Question: Im finding it very had to add up the numbers in Jquery in selection fields, so far my code looks like this.
'''
$(function() {
$("select").change(function() { updateTotal(); });
updateTotal();
});
function updateTotal() {
var newTotal = 0;
$("select option:selected").each(function() {
var optionz = $(this).text();
var newString = optionz.match(/{([^}]*)}/);
console.log(newString)
newTotal += newString;
});
$("#total").text("Total: " + newTotal);
}
'''
The result of this is strange and outputs.
Total: 0{3.25},3.25{0},0{9.95},9.95{0},0{16.95},16.95{0},0{10.25},10.25{0},0{0},0{0},0{0},0{0},0{0},0

My log looks like this in firefox, i'm guessing I need to output just the numbers.
'''
[
"{3.25}"
,
"3.25"
]
# (line 73)
[
"{0}"
,
"0"
]
'''
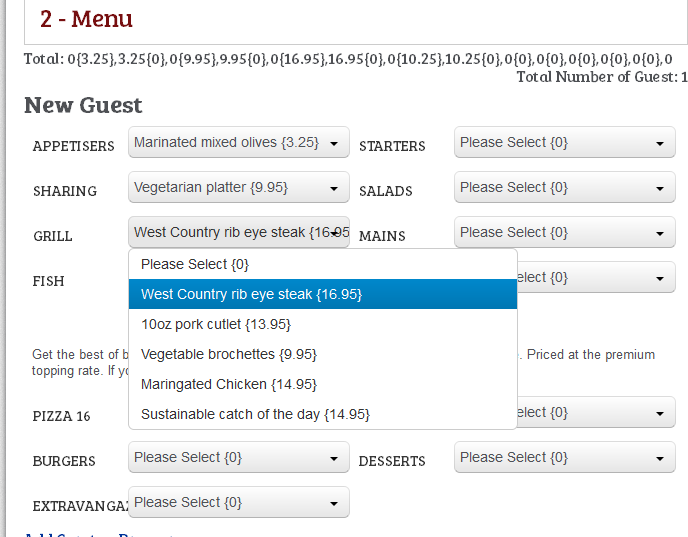
Answer: If you don't provide the 'g' flag to 'match()', as stated by <URL> :
> If the regular expression does not include the g flag, returns the
same result as regexp.exec(string).
So, it's the same than using 'regexp.exec(string)' (see <URL>.
The doc then says :
> If the match succeeds, the exec method returns an array and updates
properties of the regular expression object. The returned array has
, and containing the text that was
captured.
So, just change
'''
newTotal += newString;
'''
to
'''
newTotal += parseFloat(newString[1]); //The string returned by your match()
'''